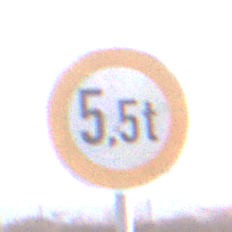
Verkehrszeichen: TatsaechlicheMasse
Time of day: SunriseSunset
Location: Outdoor (Suburban)
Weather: PartlyCloudy
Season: NotSpecified
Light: Natural